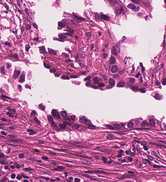
Tumor epithelial tissue: yes
Tumor-associated stroma tissue: yes
Normal tissue: no